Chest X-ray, PA view. Patient: 56 years old, sex F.
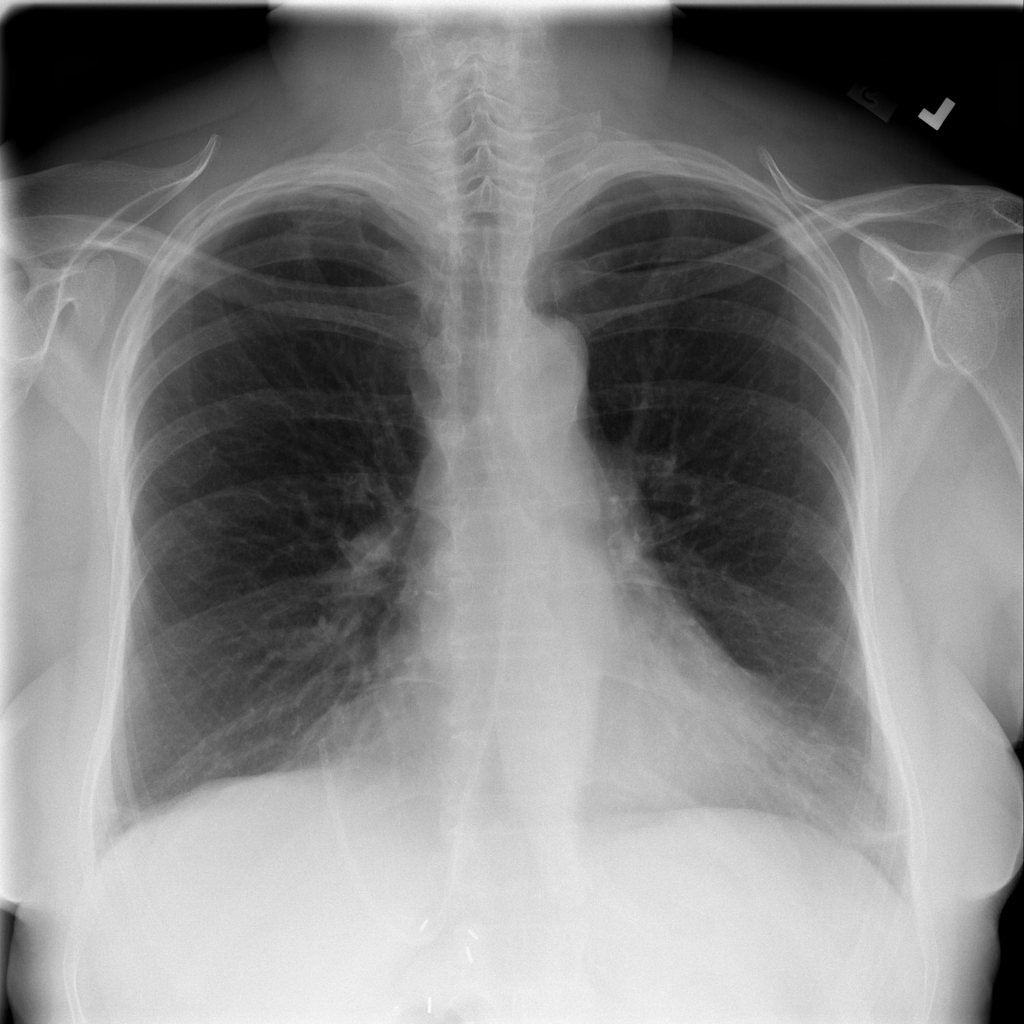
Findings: Effusion